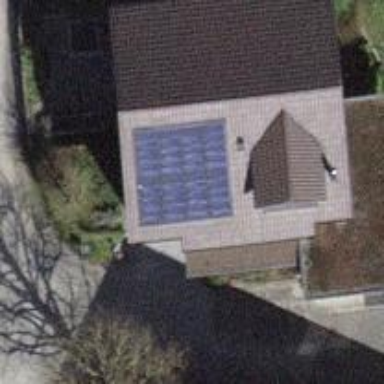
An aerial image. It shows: Solar photovoltaic panel generator.